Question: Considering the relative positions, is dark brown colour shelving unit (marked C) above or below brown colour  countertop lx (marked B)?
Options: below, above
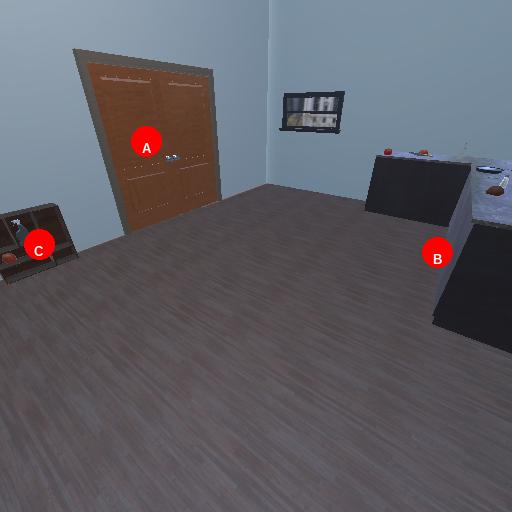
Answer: below